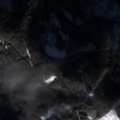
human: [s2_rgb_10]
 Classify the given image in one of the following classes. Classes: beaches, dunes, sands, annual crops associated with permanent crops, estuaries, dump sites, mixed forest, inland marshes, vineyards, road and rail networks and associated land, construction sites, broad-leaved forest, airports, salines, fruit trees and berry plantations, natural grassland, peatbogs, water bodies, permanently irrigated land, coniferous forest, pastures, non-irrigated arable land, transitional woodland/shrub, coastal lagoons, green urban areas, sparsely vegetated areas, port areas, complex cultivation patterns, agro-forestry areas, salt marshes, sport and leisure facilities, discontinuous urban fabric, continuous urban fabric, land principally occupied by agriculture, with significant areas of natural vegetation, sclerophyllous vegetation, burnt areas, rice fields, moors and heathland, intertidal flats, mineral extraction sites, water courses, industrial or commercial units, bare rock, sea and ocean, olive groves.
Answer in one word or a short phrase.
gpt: coniferous forest